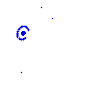
Particle: pion